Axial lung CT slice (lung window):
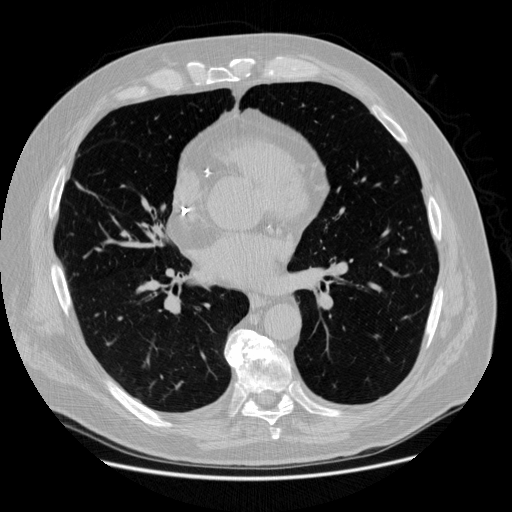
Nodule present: no